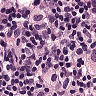
Metastatic tissue present: yes